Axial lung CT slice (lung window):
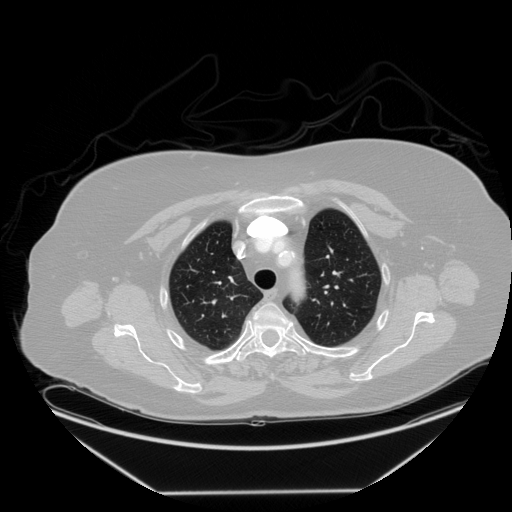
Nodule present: no